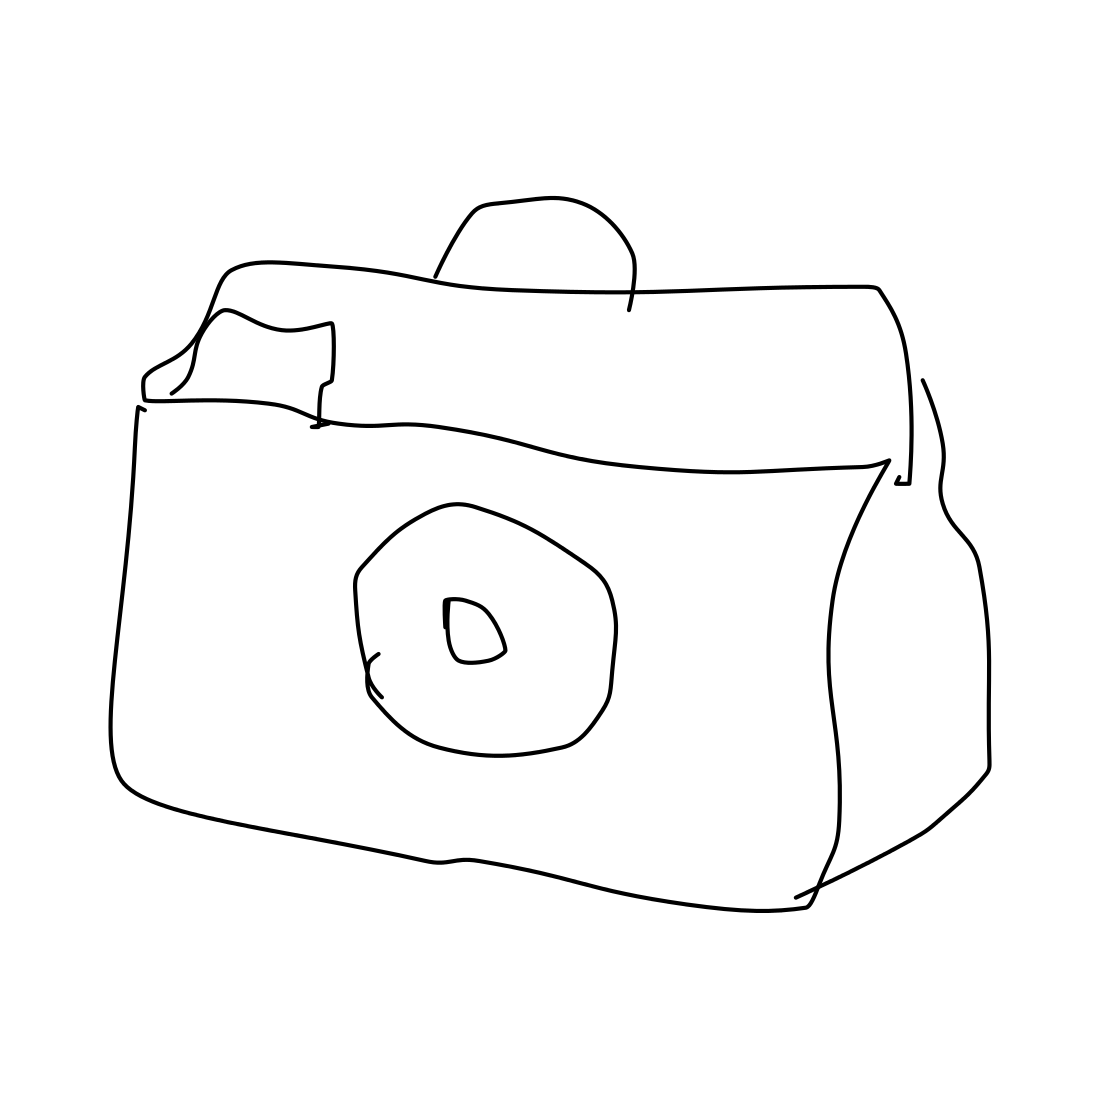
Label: camera